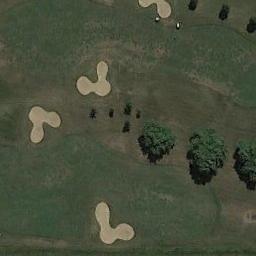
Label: golf_course